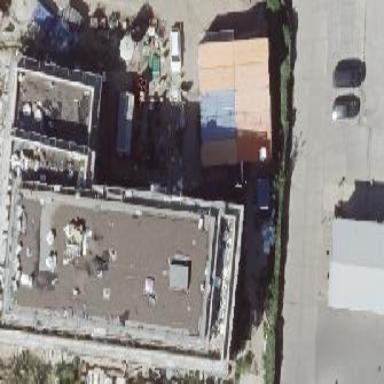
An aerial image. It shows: Apartment building with flat roof.